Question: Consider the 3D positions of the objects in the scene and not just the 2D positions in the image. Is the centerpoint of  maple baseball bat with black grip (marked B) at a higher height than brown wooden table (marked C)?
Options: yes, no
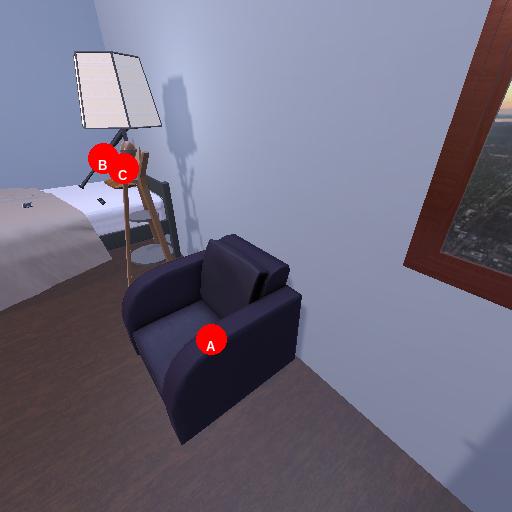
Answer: yes